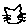
Label: cat